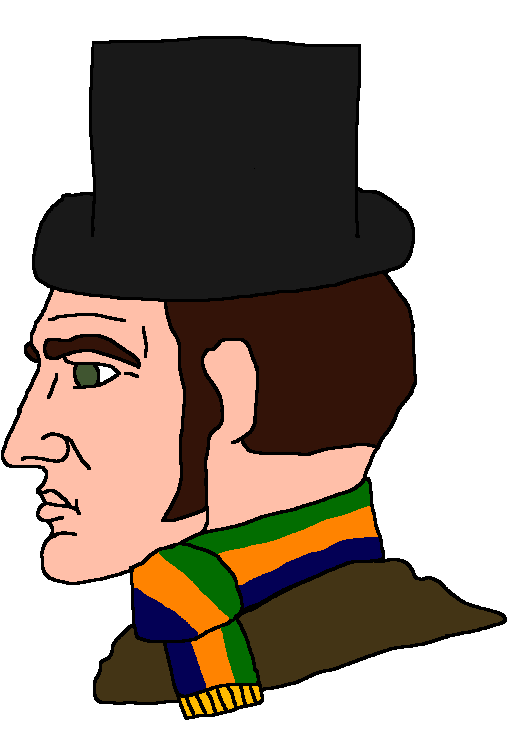
Label: 4_Yes_Chad